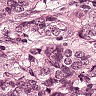
Metastatic tissue present: yes